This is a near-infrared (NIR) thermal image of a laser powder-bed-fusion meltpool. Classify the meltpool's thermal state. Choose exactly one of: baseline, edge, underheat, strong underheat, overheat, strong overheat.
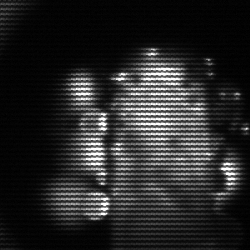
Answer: strong underheat